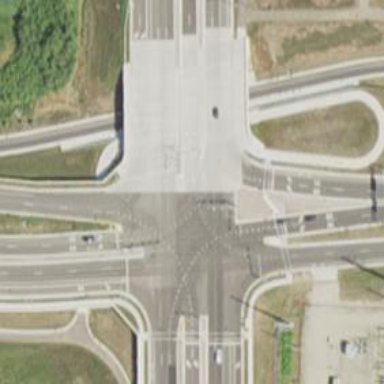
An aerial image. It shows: Secondary link road crossing over bridge.